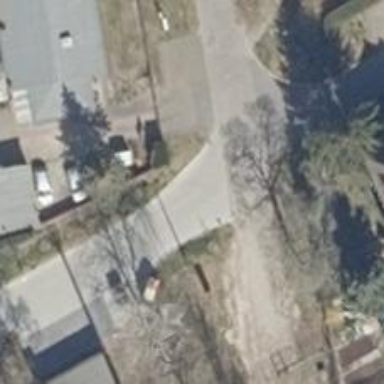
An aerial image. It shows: Driveway leading to service road.